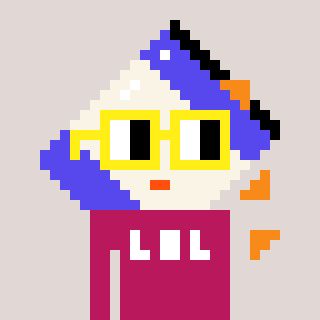
a pixel art character with square yellow glasses, a chips-shaped head and a darkpink-colored body on a warm background